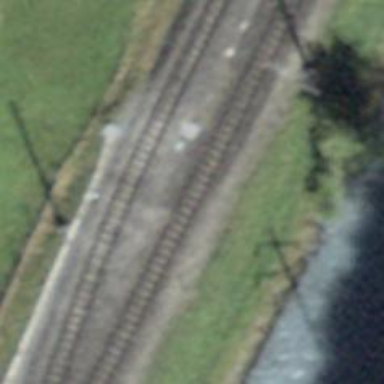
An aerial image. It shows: Narrow-gauge railway with single track. The railway is electrified with contact line.